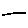
Label: line